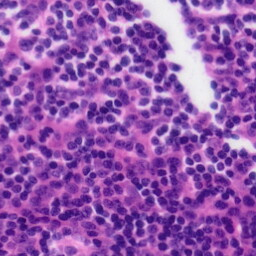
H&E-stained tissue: Tonsil